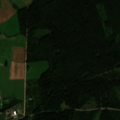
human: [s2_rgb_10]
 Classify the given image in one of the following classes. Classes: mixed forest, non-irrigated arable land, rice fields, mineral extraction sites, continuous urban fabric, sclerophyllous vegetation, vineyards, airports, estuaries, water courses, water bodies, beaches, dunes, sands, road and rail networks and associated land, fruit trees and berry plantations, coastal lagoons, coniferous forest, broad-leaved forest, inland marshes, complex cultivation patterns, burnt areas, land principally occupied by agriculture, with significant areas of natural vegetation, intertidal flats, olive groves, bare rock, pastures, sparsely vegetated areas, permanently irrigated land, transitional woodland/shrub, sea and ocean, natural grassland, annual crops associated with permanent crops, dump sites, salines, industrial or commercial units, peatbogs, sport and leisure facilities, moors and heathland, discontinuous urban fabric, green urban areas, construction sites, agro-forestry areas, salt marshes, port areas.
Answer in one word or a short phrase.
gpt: non-irrigated arable land, complex cultivation patterns, coniferous forest, mixed forest